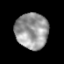
Tissue: prostate
Cell type: Myeloid cells
Senescence score: 0.3459
Nuclear area (px): 1152
Mean DAPI intensity: 152.584